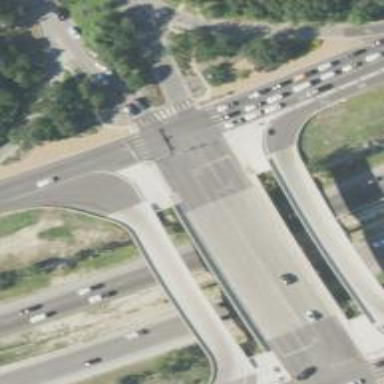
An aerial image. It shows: Secondary link road crossing over bridge.